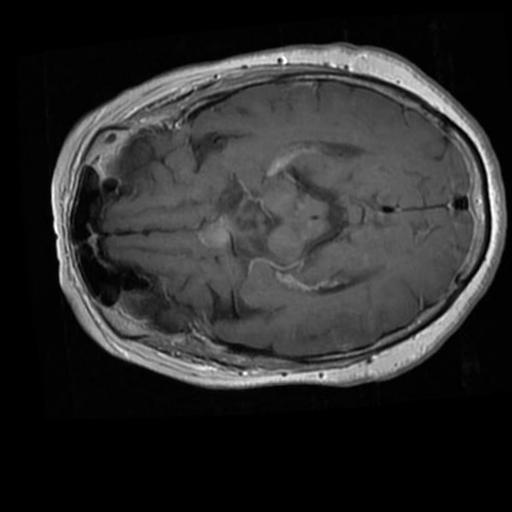
Label: brain_tumor